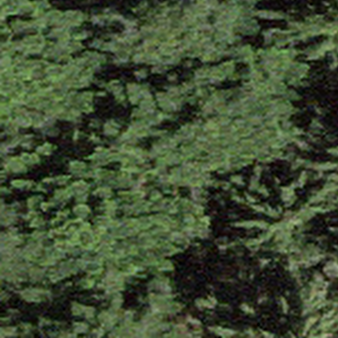
Label: other